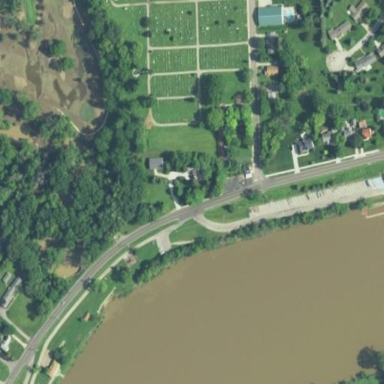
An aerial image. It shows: Cemetery.